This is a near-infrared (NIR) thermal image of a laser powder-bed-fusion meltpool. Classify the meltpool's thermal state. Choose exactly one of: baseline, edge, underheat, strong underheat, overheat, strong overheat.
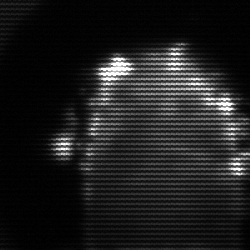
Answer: baseline